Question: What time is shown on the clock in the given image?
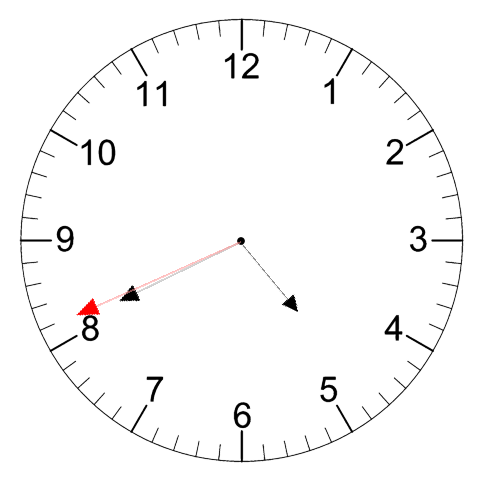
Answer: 04:40:41